Interaction volume radius: 10 \u00c5
Interaction volume height: 40 \u00c5
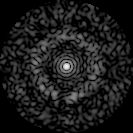
Disorder parameter: 0.8358